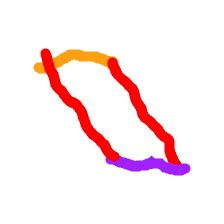
Shape: parallelogram